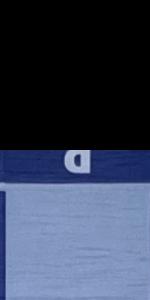
Label: Empty